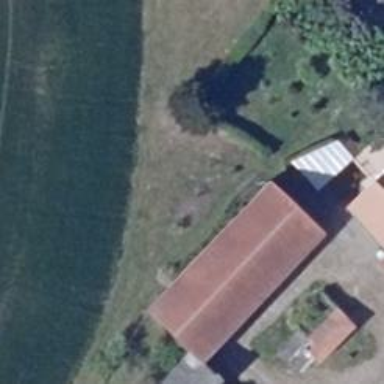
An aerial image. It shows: Building with gabled roof oriented along its length.